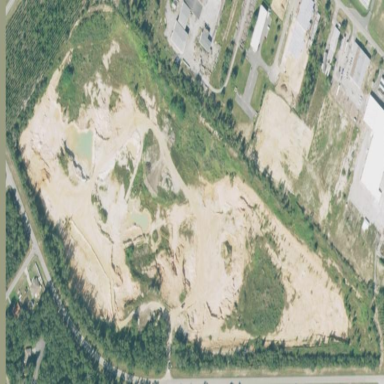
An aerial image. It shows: Sand quarry.